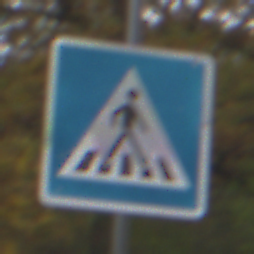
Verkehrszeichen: FussgaengerueberwegLinks
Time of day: Midday
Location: Outdoor (Nature)
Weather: Overcast
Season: Autumn
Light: Natural